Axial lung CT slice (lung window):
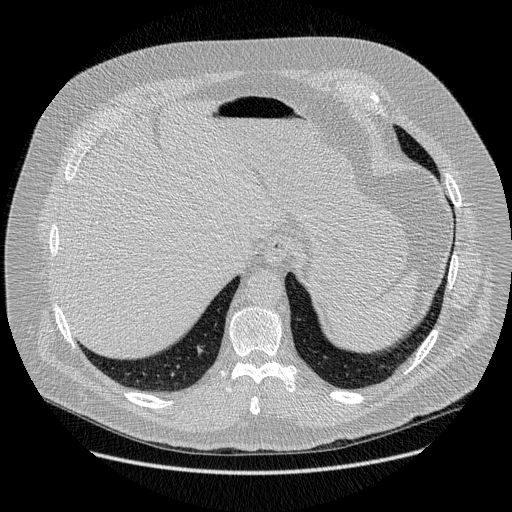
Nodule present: no